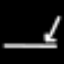
Label: line